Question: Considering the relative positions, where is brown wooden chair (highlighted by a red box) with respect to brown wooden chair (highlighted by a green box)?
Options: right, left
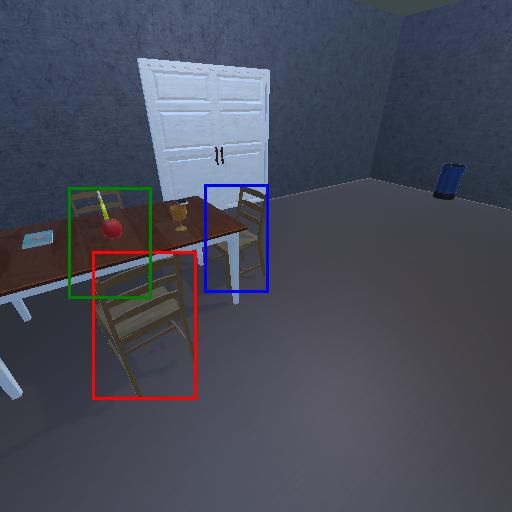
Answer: right